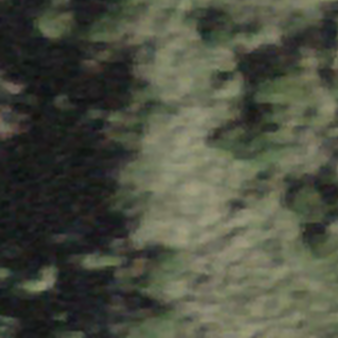
Label: other